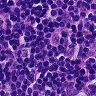
Metastatic tissue present: no